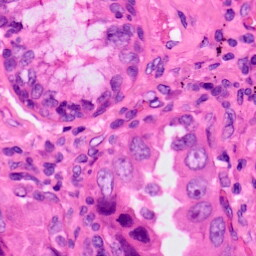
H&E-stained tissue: Lung